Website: macys
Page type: customer-info-address
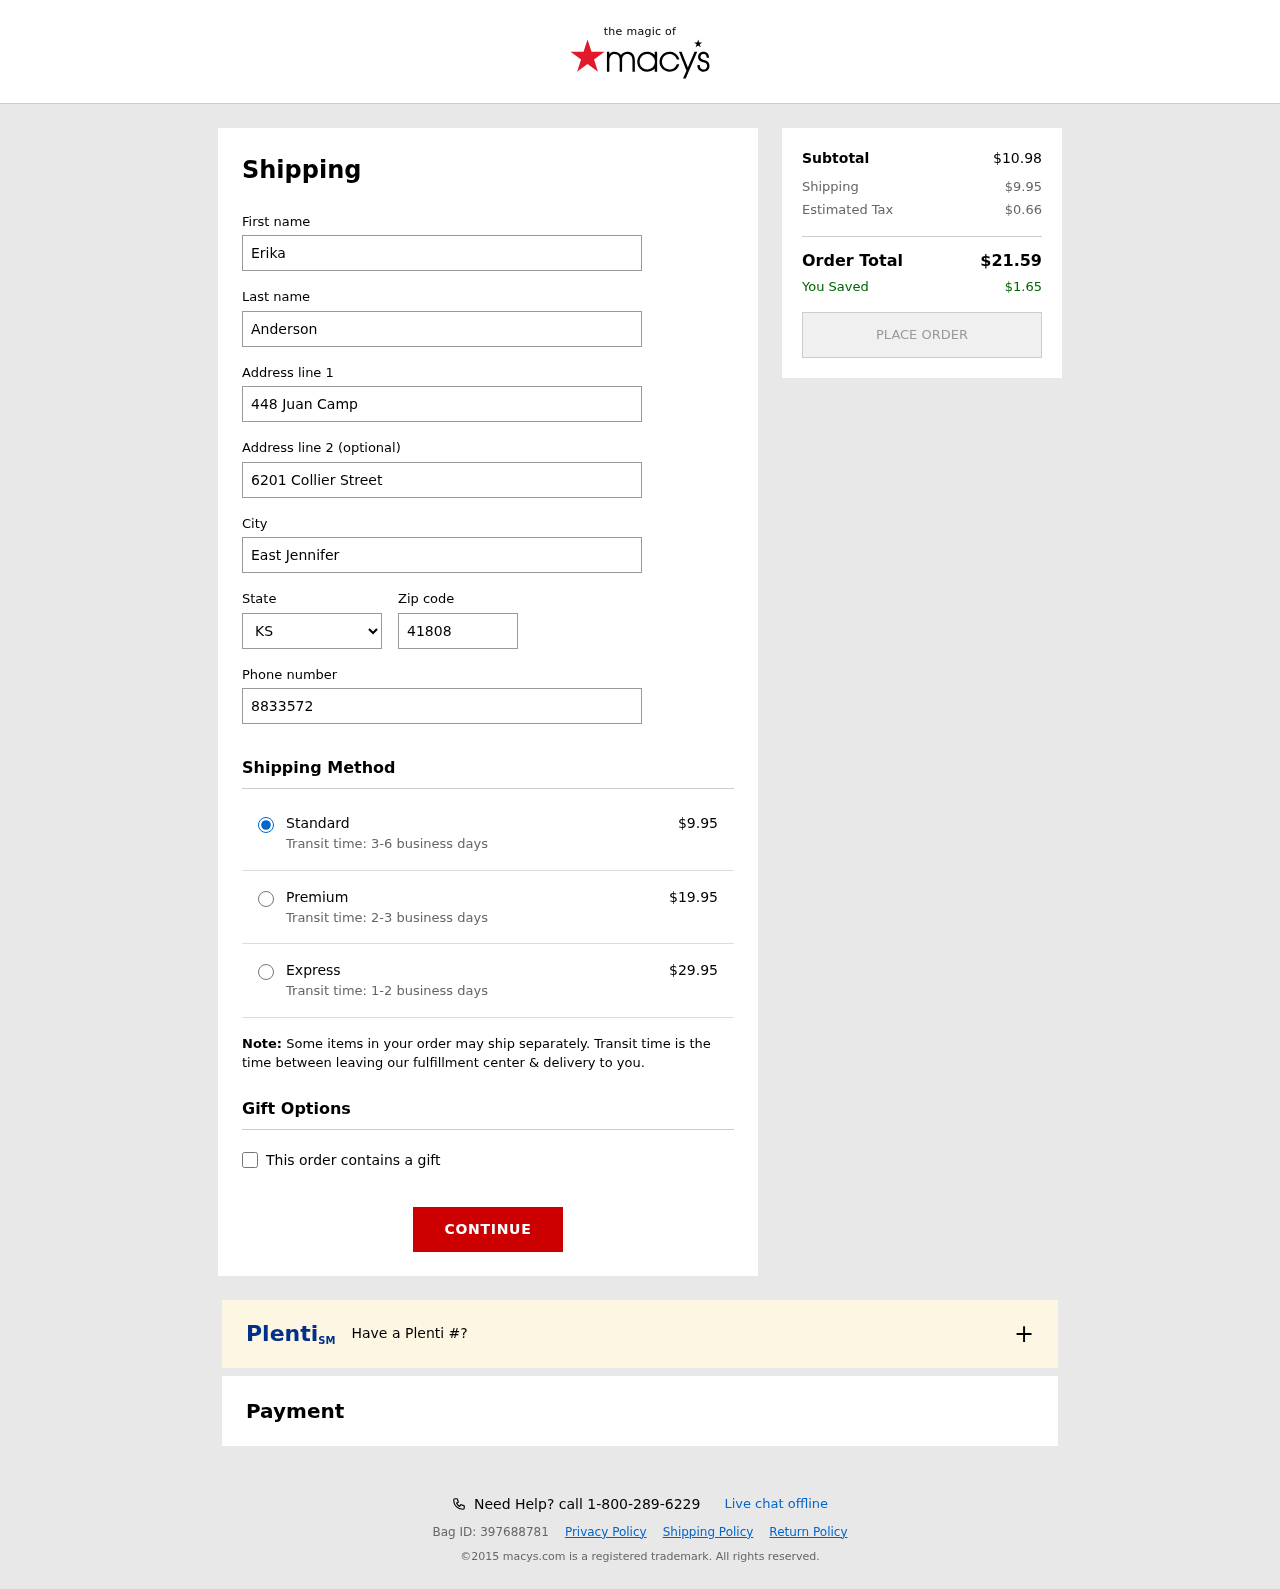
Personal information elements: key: PII_CITY
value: East Jennifer
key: PII_FIRSTNAME
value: Erika
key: PII_LASTNAME
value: Anderson
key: PII_PHONE
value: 8833572973
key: PII_POSTCODE
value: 41808
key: PII_STATE_ABBR
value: KS
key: PII_STREET
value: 448 Juan Camp
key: PII_STREET2
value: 6201 Collier Street
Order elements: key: ORDER_SHIPPING_COST
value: $9.95
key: ORDER_SHIPPING_COST_PREMIUM
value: $19.95
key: ORDER_SHIPPING_COST_EXPRESS
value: $29.95
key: ORDER_SUBTOTAL
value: $10.98
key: ORDER_TAX
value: $0.66
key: ORDER_TOTAL
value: $21.59
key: ORDER_SAVINGS
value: $1.65